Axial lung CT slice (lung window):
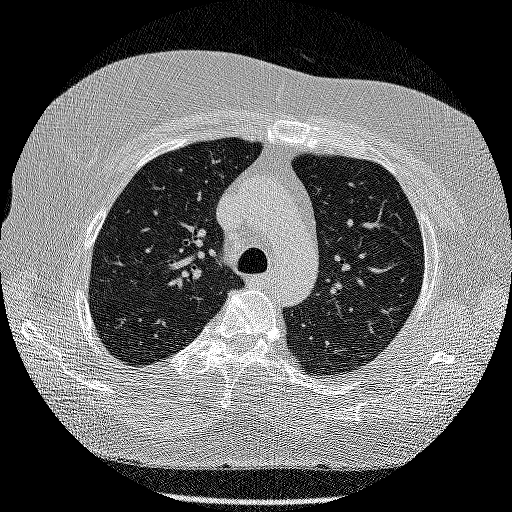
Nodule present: no